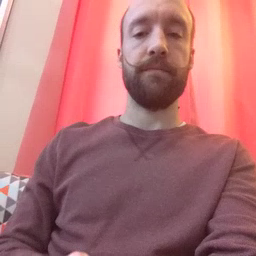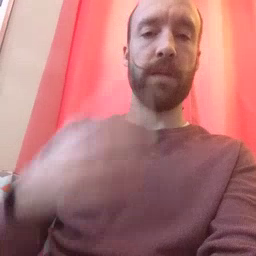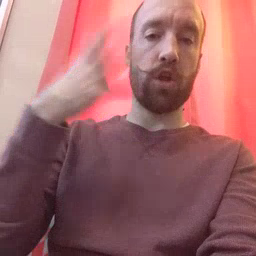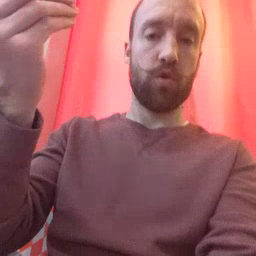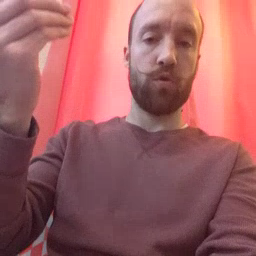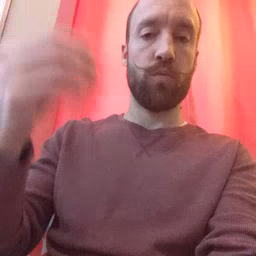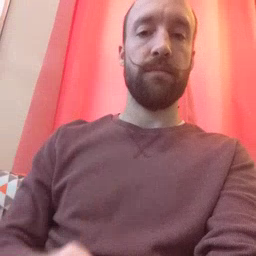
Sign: go